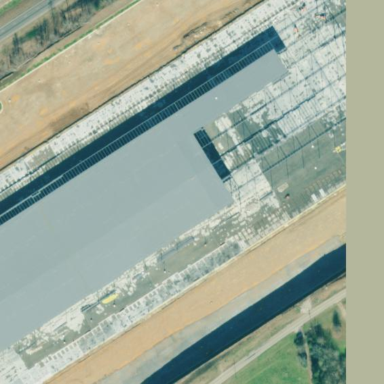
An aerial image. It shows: Warehouse.